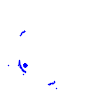
Particle: kaon